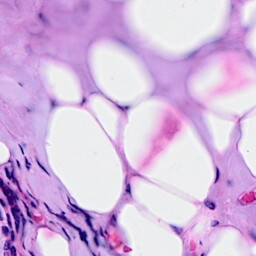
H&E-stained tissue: Breast